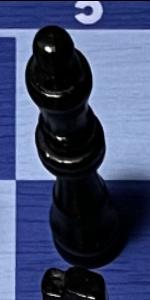
Label: Queen_Black